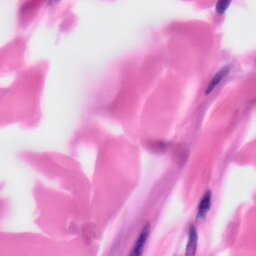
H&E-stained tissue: Skin